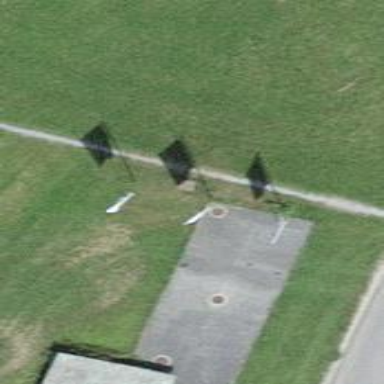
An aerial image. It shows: Flagpole structure.